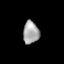
Tissue: lung
Cell type: Epithelial cells
Senescence score: 0.1727
Nuclear area (px): 351
Mean DAPI intensity: 166.068